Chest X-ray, PA view. Patient: 57 years old, sex M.
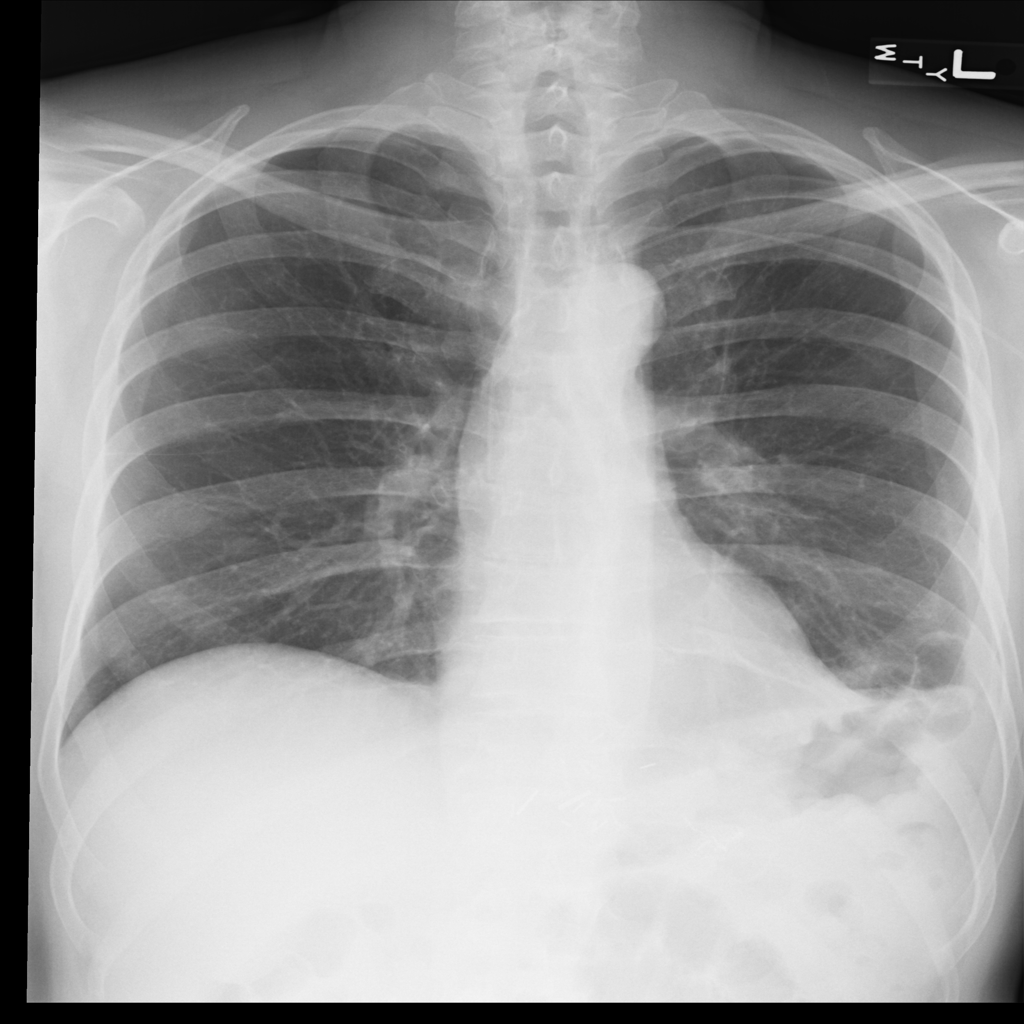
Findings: Atelectasis, Consolidation, Effusion, Mass, Nodule